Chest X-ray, PA view. Patient: 70 years old, sex M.
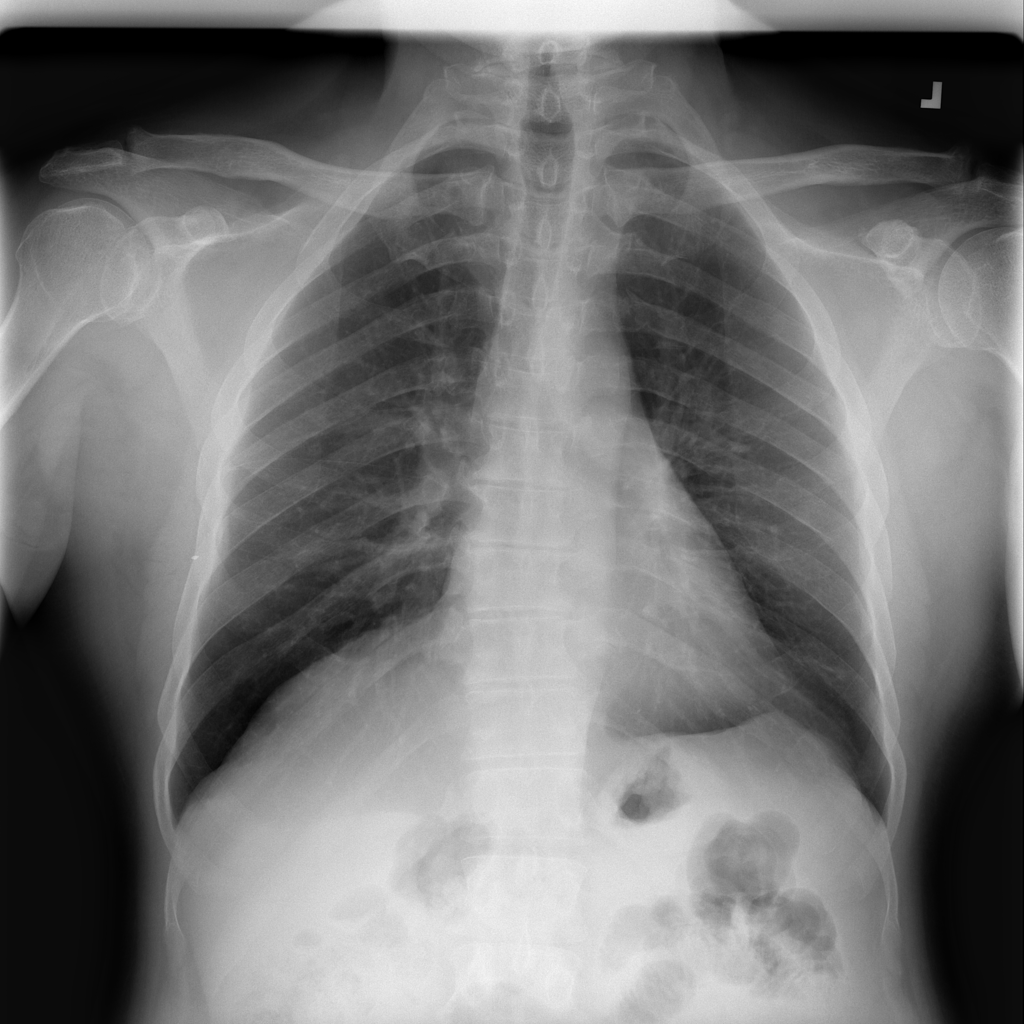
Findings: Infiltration